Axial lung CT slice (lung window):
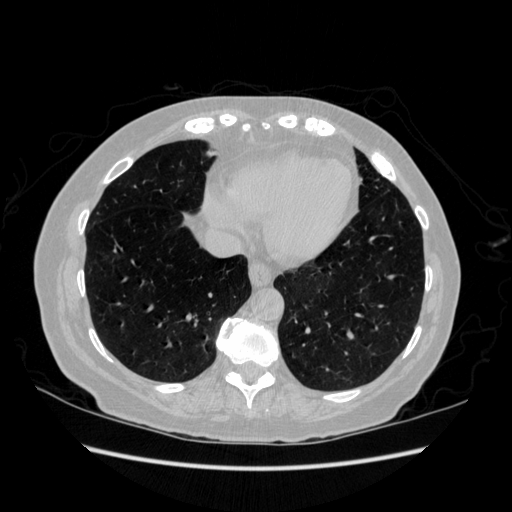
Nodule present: no